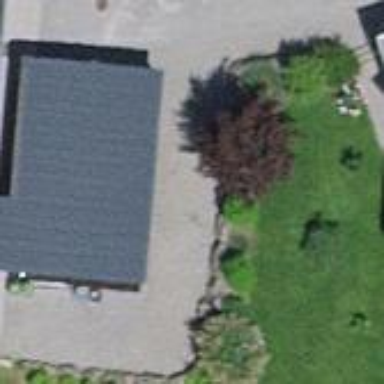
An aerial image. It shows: Garage.